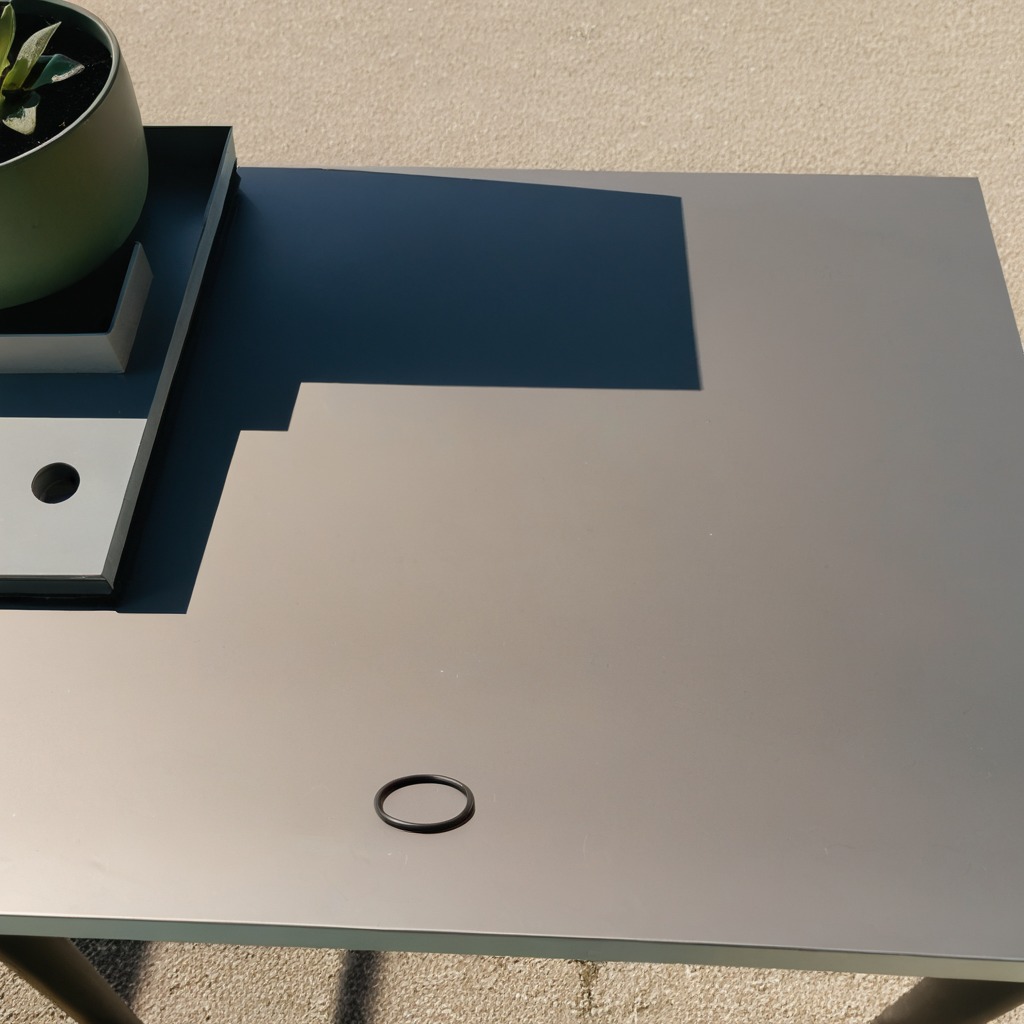
A rubber O-ring lying on the table